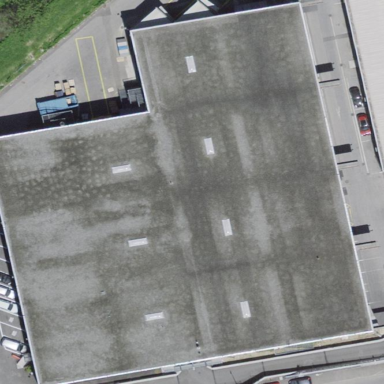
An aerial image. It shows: Industrial building.